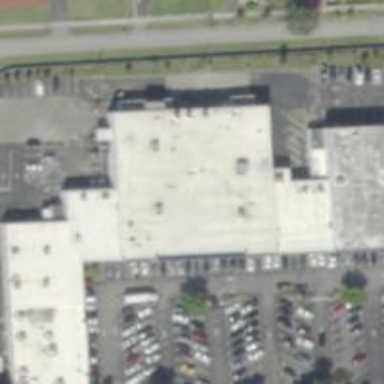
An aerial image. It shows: Supermarket.